Interaction volume radius: 10 \u00c5
Interaction volume height: 10 \u00c5
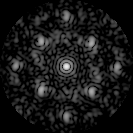
Disorder parameter: 0.3962